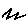
Label: zigzag